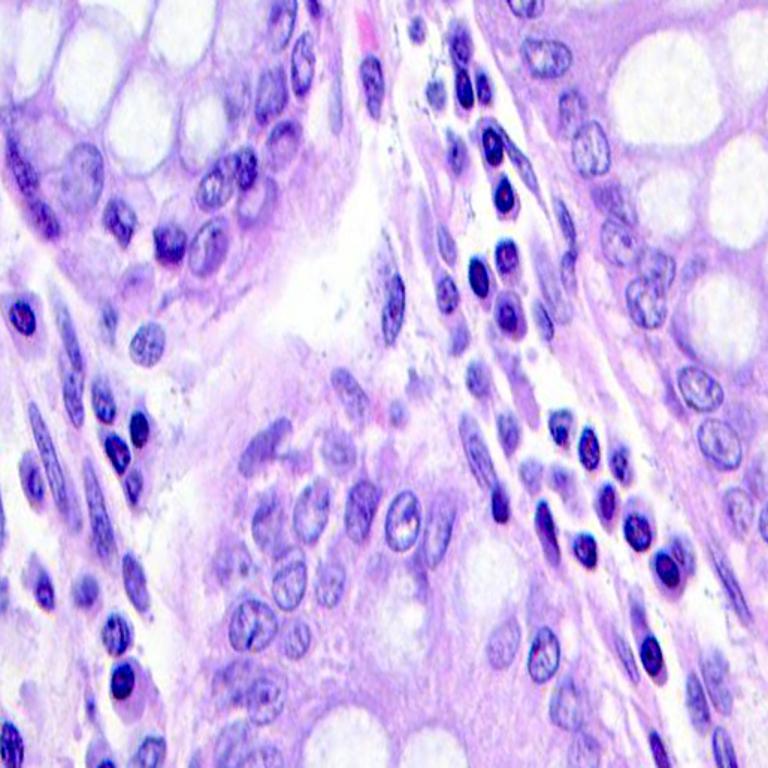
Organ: colon
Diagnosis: benign